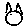
Label: cat